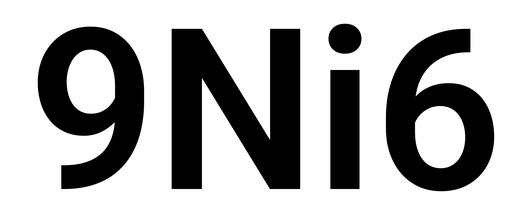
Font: Roboto_SemiBold